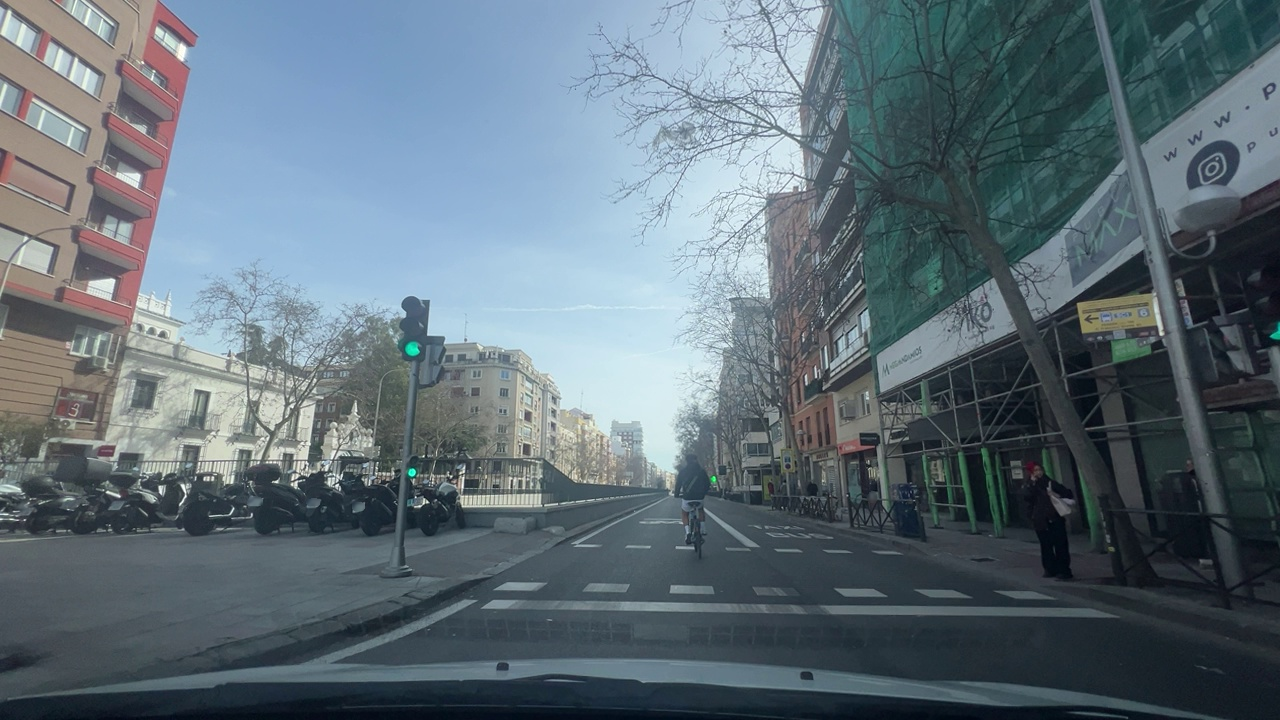
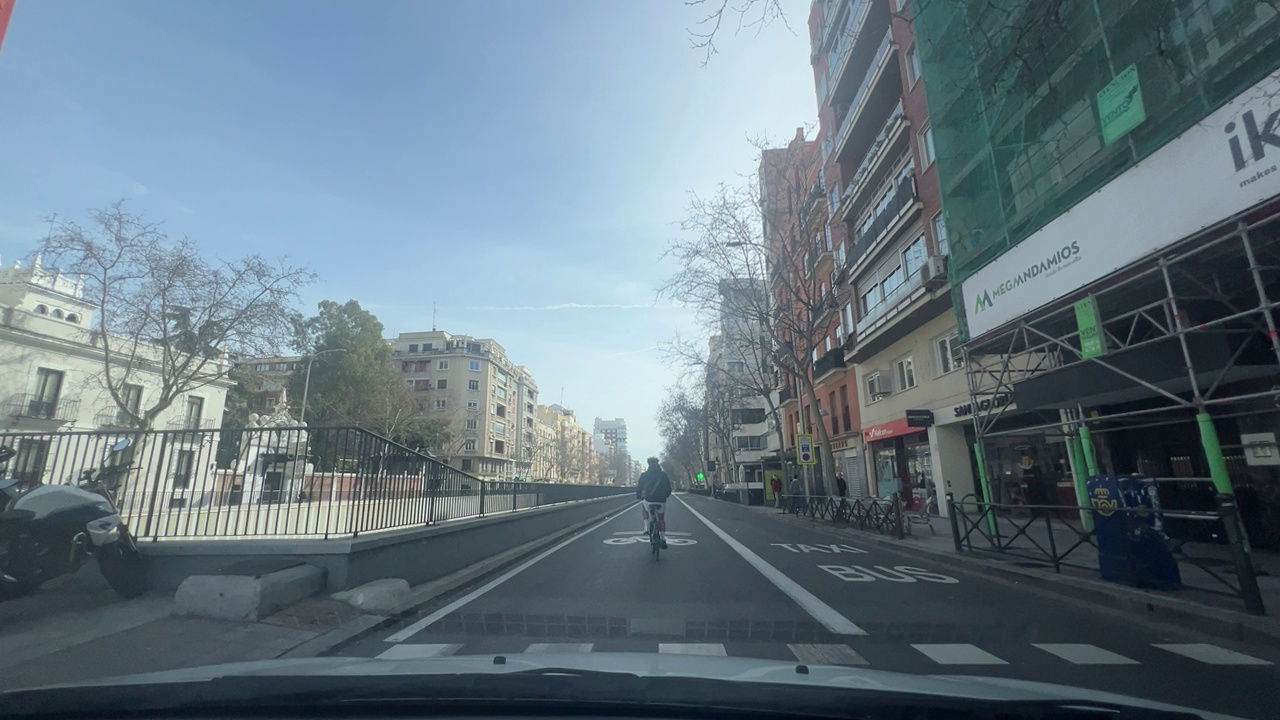
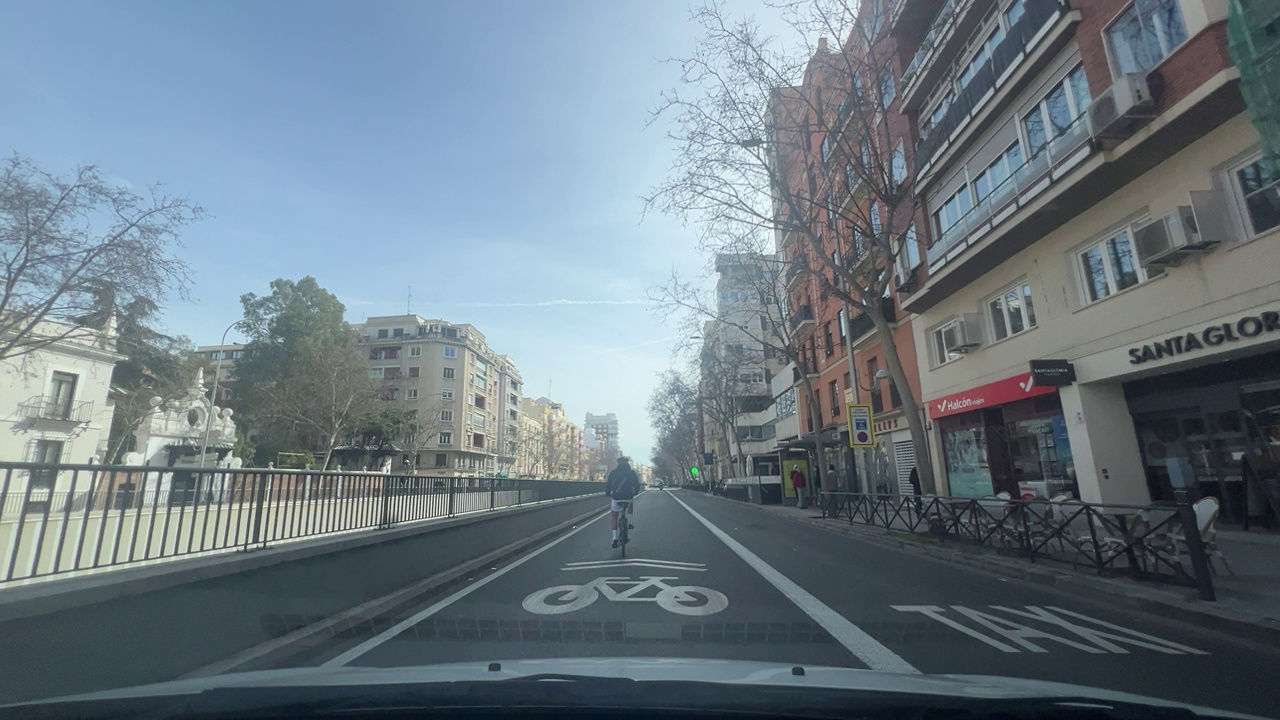
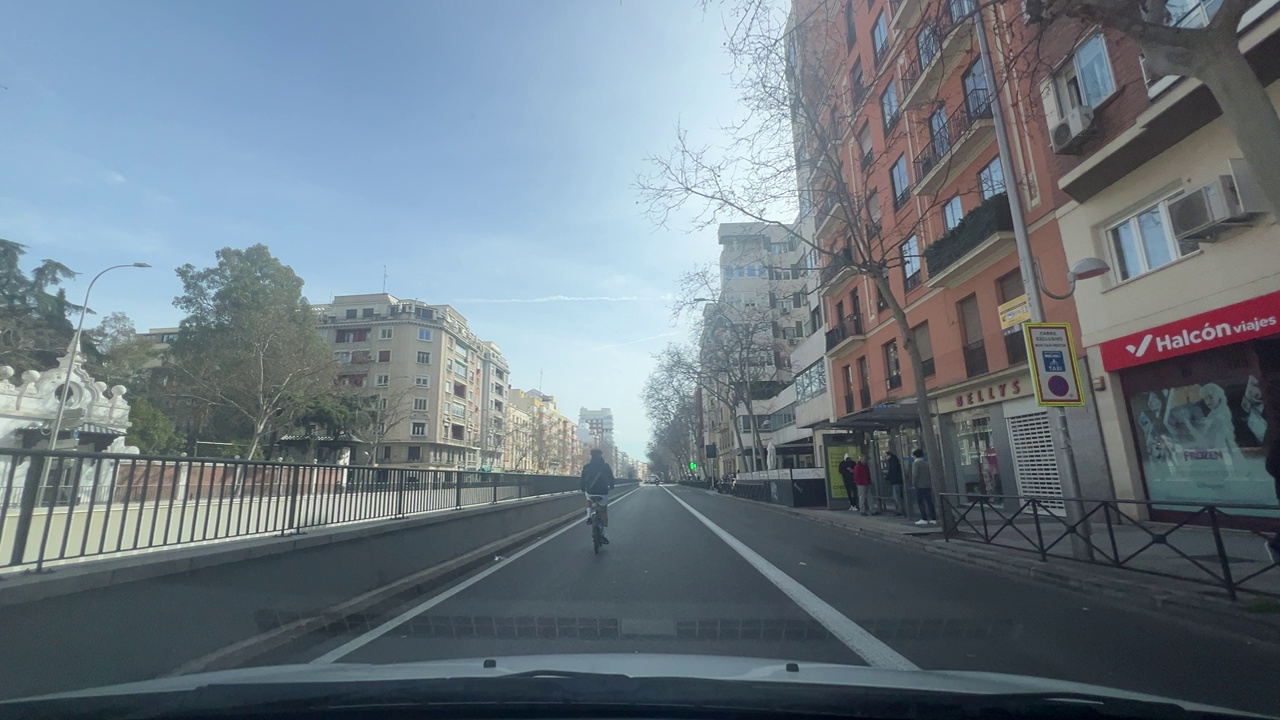
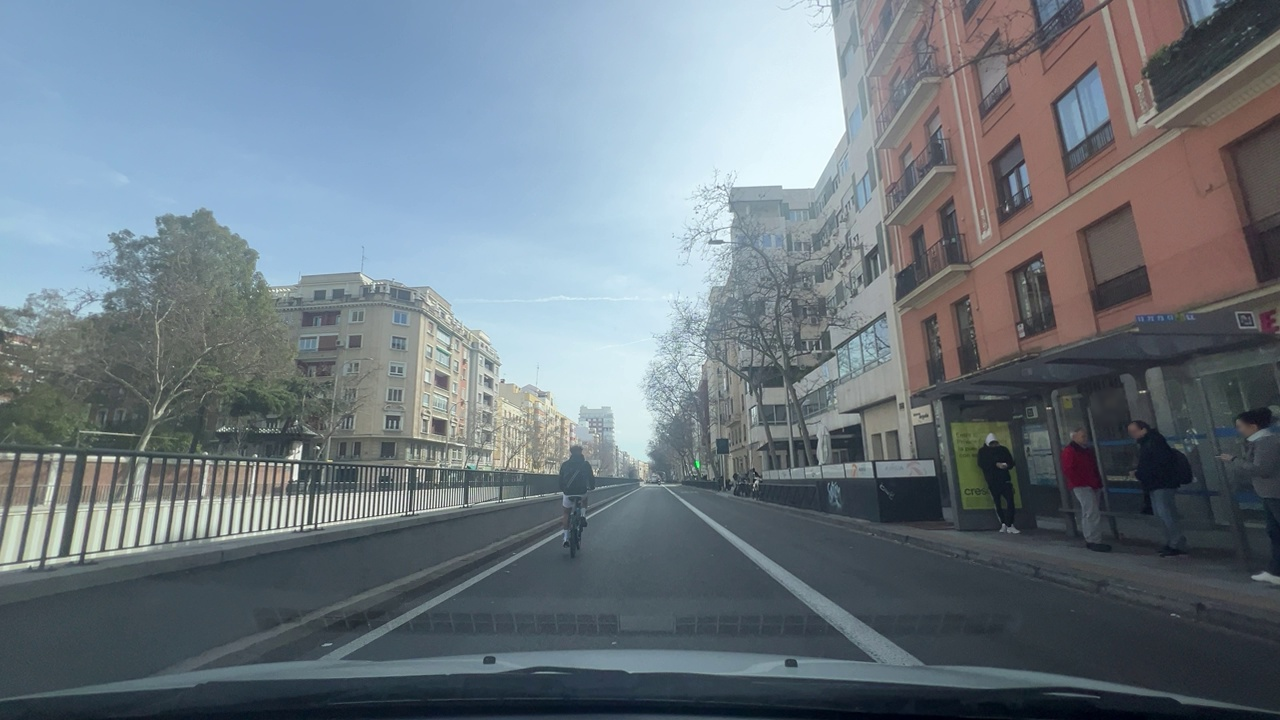
Situation: Pedestrian
Question: Is the ego vehicle traveling on a narrow street with sidewalks or bike lanes directly adjacent to the roadway?
Answer: No
Reasoning: The Ego vehicle is traveling in the left lane of a two-lane street, where the right lane is reserved exclusively for buses and taxis. To the left of the Ego vehicle, there is a protective railing or barrier for a tunnel. In front ego there is a cyclist

Situation: Pedestrian
Question: Are pedestrians or cyclists moving alongside the ego vehicle on the right side?
Answer: Yes
Reasoning: A pedestrian is standing at a pedestrian crossing directly in front of the Ego vehicle. Simultaneously, a cyclist ahead is moving toward the left, hugging the barrier or railing on that side.

Situation: Pedestrian
Question: Could a pedestrian's current path intersect with the trajectory of the ego vehicle?
Answer: Yes
Reasoning: A pedestrian is standing at a pedestrian crossing directly in front of the Ego vehicle. Simultaneously, a cyclist ahead is moving toward the left, hugging the barrier or railing on that side.

Situation: Pedestrian
Question: Are pedestrians or cyclists moving alongside the ego vehicle on the left side?
Answer: Yes
Reasoning: A cyclist ahead is moving toward the left, hugging the barrier or railing on that side.